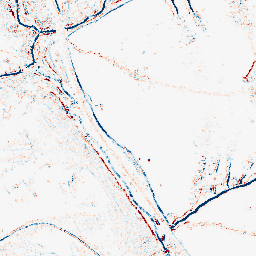
Category: morphological
Decomposition family: morphological_square
Decomposition parameters: operation: average
size: 3
Upsampling method: quintic
Upsampling parameters: scale: 4
Upsampling scale: 4